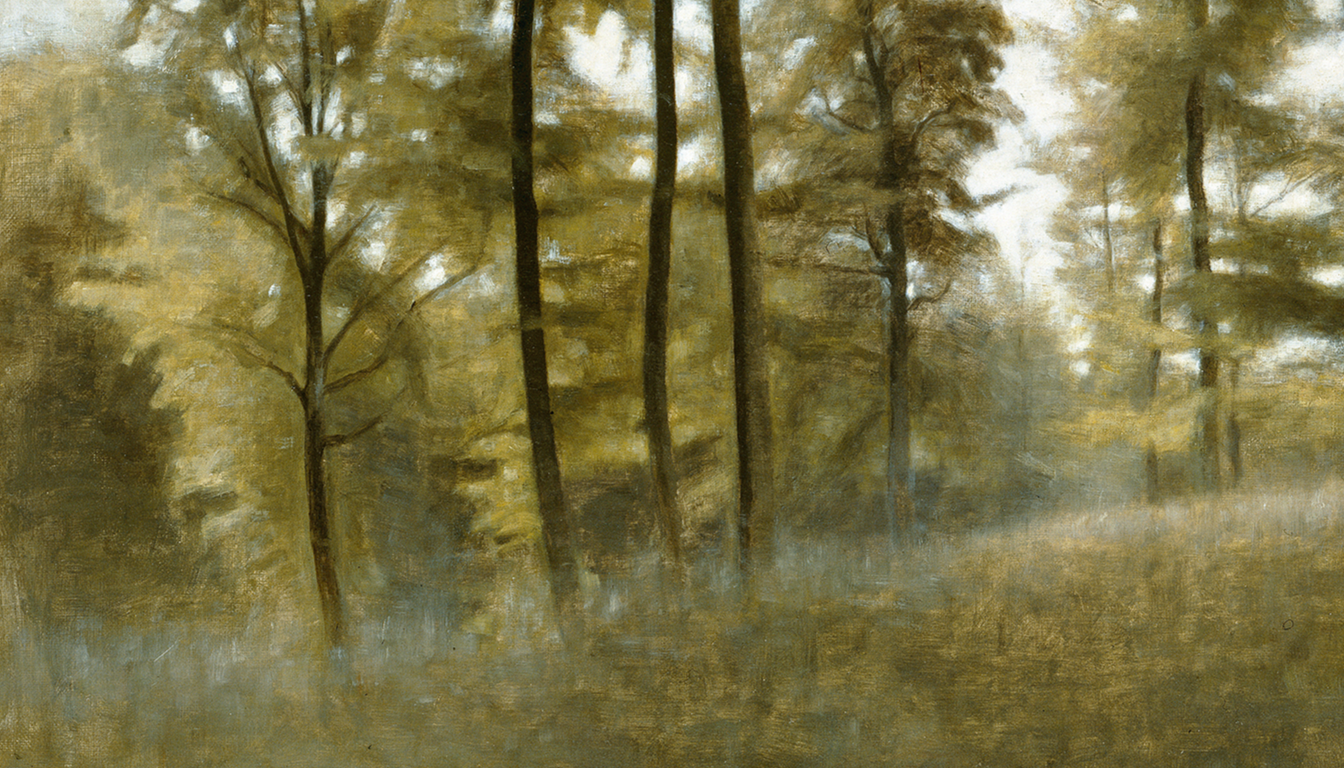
landscape painting, wide, overcast daylight, forest interior with dark tree trunks and dappled golden-green canopy misty ground below light filtering through muted atmospheric background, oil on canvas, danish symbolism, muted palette